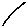
Label: line